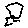
Label: hexagon